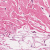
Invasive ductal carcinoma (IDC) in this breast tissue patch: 0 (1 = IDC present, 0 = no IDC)